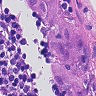
Metastatic tissue present: yes